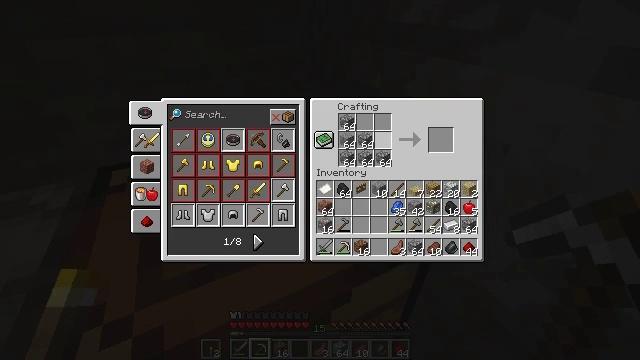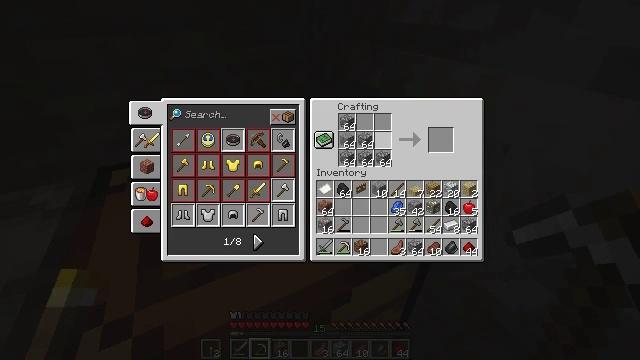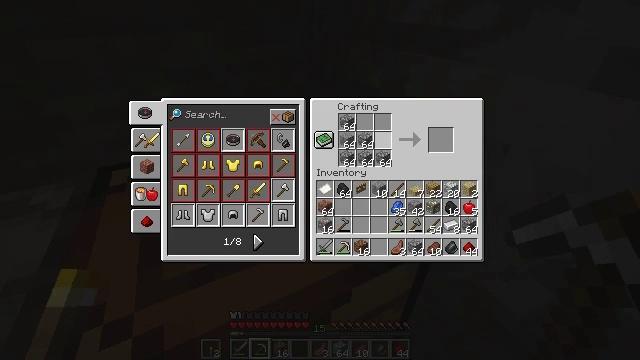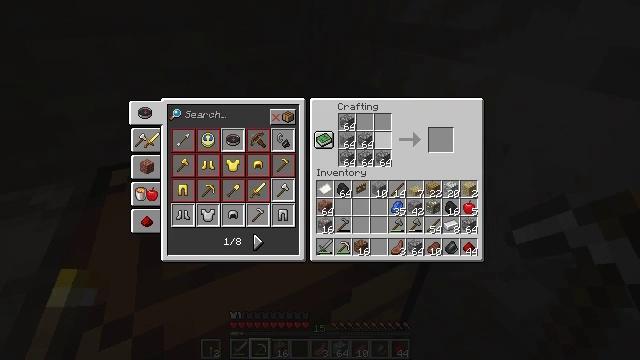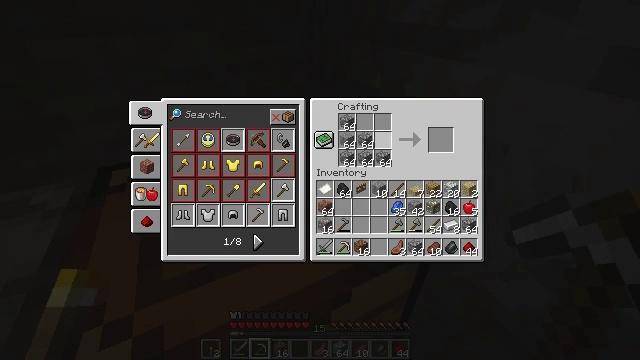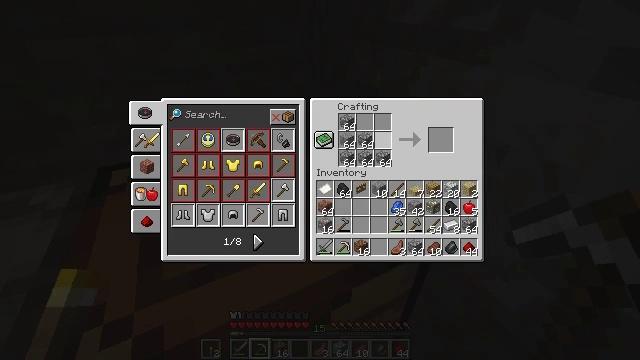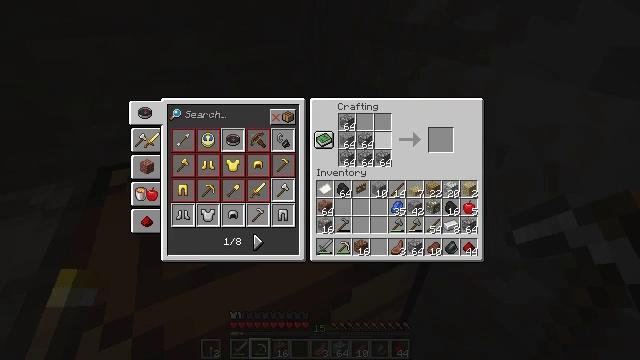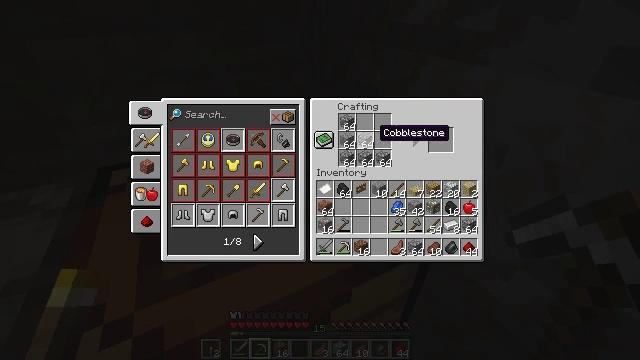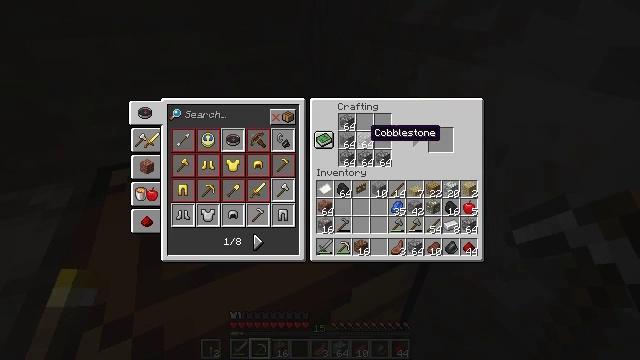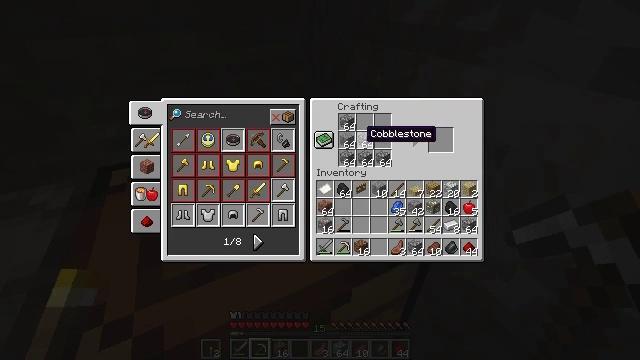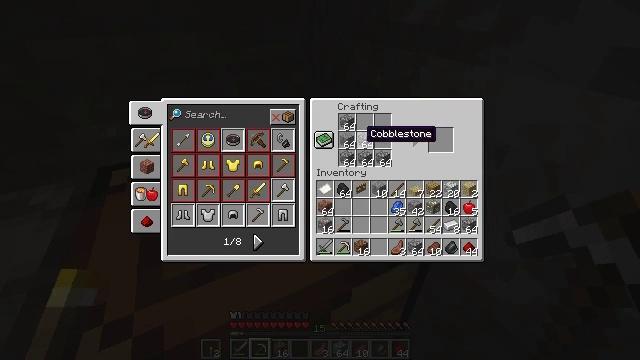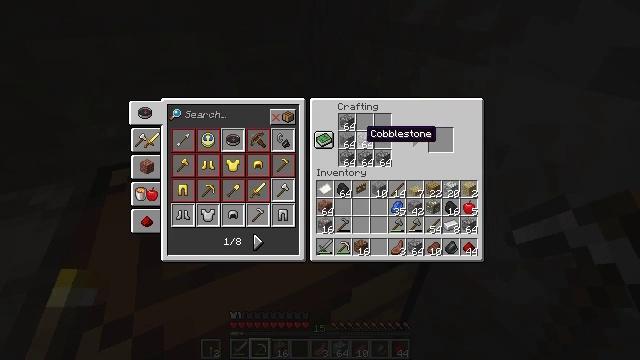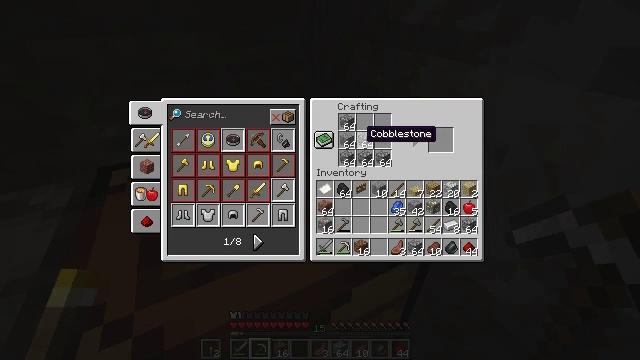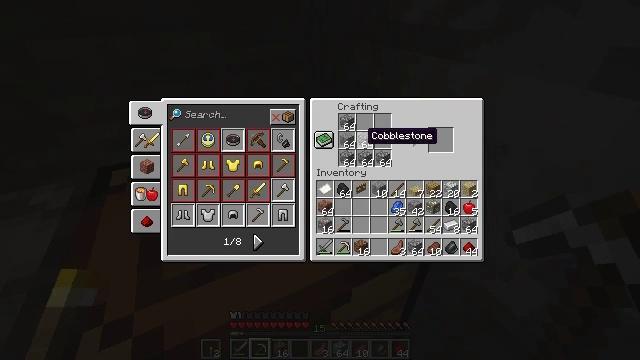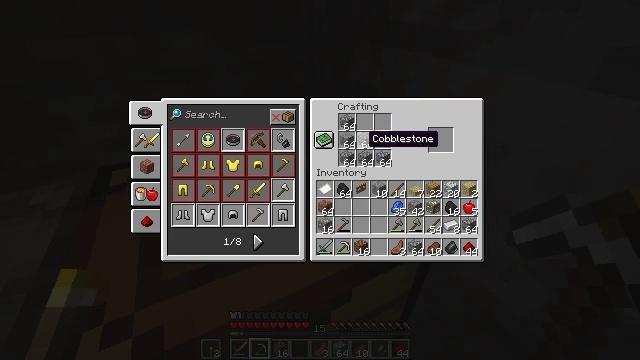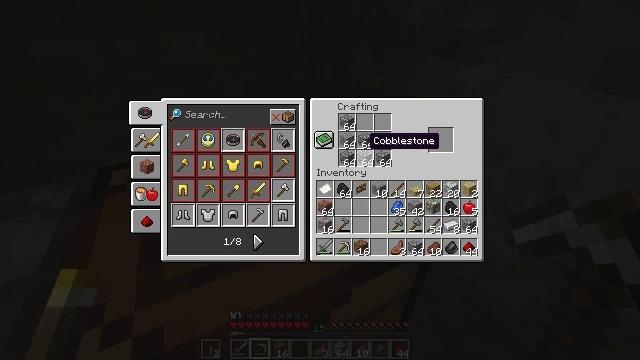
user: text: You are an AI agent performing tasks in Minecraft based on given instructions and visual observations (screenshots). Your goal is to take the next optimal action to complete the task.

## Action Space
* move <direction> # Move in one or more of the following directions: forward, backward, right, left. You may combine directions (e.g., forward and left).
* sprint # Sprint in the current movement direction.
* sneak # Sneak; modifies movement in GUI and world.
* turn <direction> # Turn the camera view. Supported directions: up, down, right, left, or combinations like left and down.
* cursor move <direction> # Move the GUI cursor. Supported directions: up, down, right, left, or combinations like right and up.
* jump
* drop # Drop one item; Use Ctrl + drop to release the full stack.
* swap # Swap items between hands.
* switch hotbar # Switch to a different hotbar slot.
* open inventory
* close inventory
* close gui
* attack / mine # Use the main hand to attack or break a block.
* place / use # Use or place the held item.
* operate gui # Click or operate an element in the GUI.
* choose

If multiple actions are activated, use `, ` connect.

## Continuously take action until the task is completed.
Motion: motion action
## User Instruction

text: Open the crafting table to create cobblestone stairs.
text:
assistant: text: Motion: no_op
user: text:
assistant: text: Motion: no_op
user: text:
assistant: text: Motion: no_op
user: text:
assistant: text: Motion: no_op
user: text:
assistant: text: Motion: no_op
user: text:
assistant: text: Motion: no_op
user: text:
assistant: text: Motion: cursor move left
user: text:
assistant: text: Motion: cursor move left
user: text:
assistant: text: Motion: no_op
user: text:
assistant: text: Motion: no_op
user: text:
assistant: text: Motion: no_op
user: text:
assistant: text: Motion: no_op
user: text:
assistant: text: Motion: no_op
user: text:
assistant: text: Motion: no_op
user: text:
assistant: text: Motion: no_op
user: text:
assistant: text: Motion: no_op
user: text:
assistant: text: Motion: no_op
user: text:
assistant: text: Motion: no_op
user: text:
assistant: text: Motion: no_op
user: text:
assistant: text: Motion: no_op
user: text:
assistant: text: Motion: no_op
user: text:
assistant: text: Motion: no_op
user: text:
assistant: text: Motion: no_op
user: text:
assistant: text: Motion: no_op
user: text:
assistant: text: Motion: no_op
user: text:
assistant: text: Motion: no_op
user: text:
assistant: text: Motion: no_op
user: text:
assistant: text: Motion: no_op
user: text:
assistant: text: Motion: no_op
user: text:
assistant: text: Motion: no_op